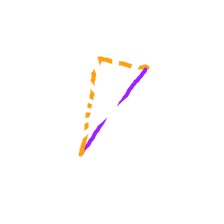
Shape: triangle